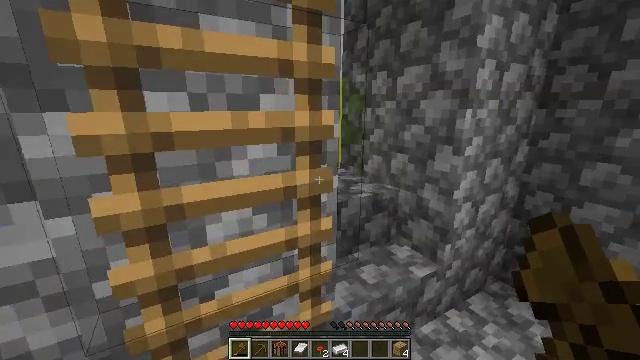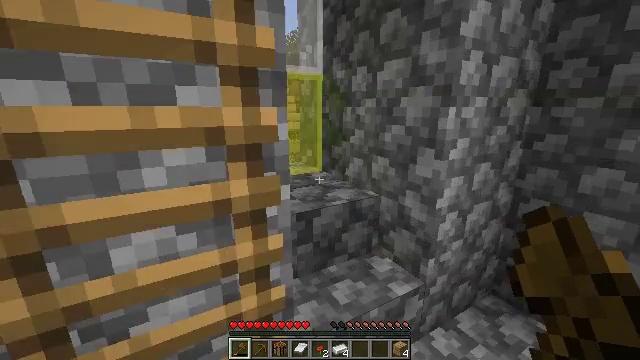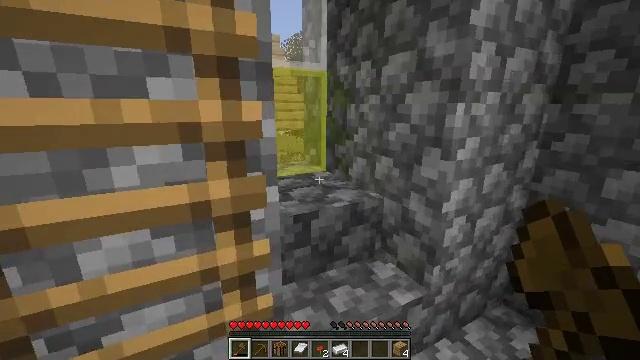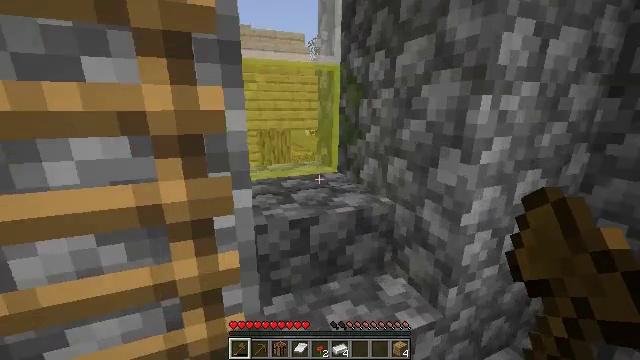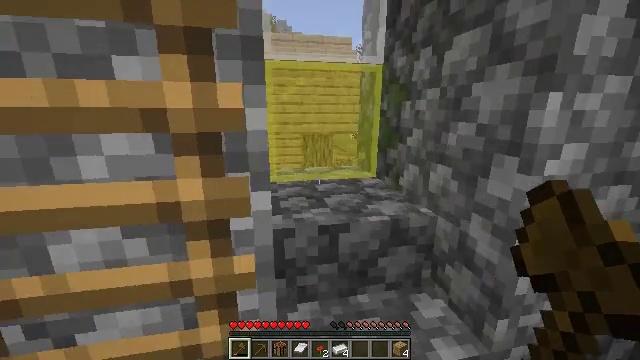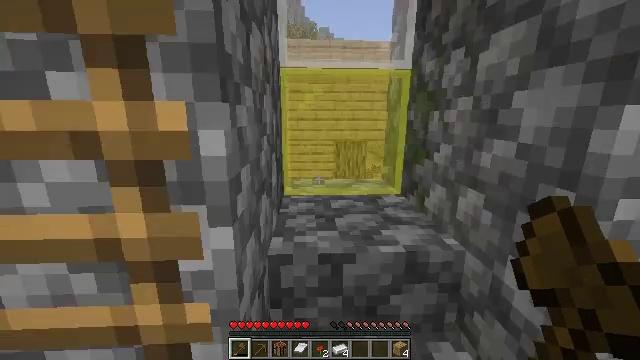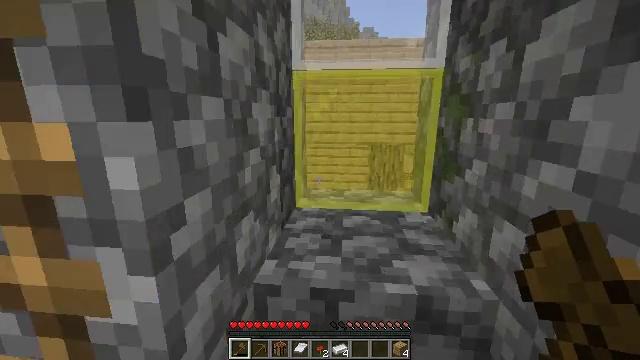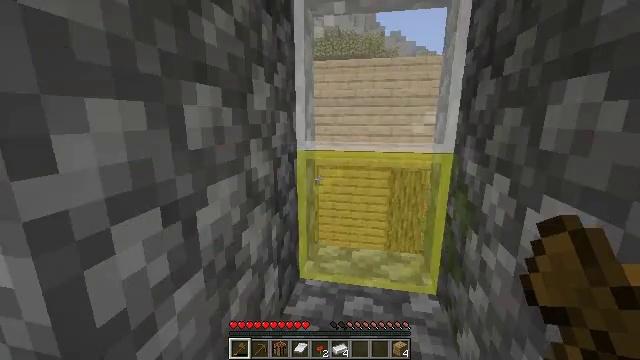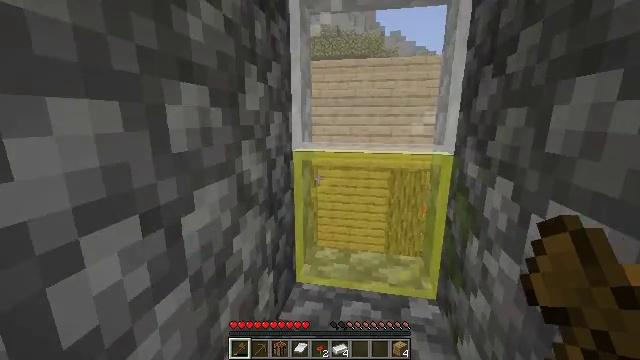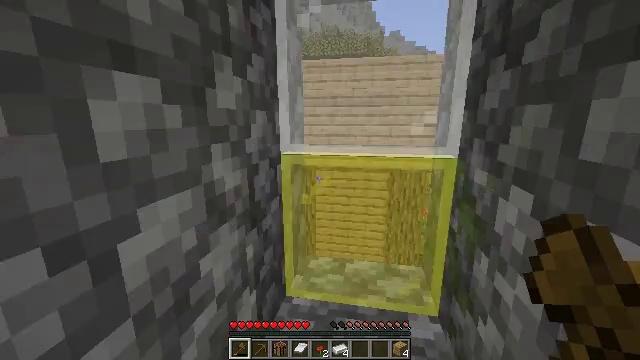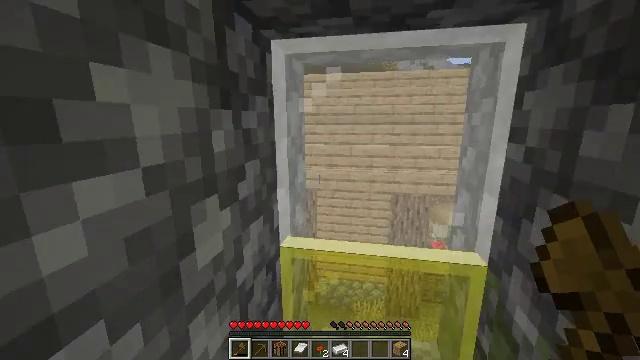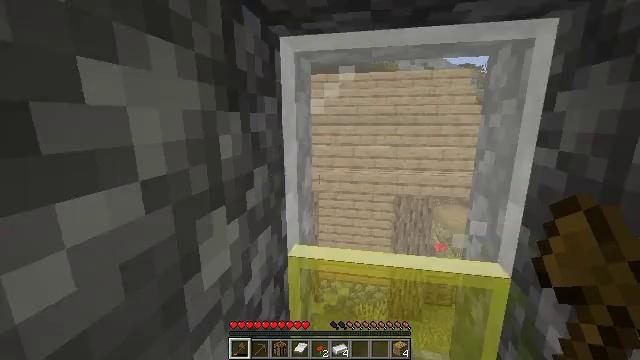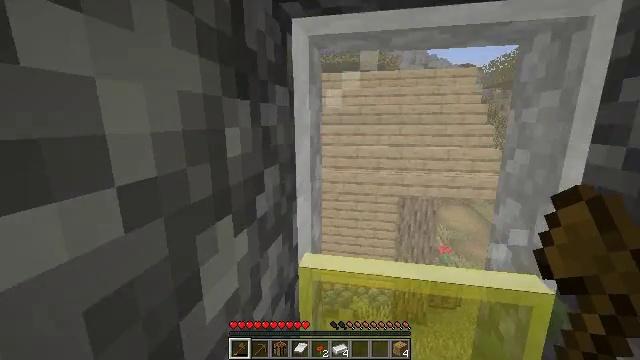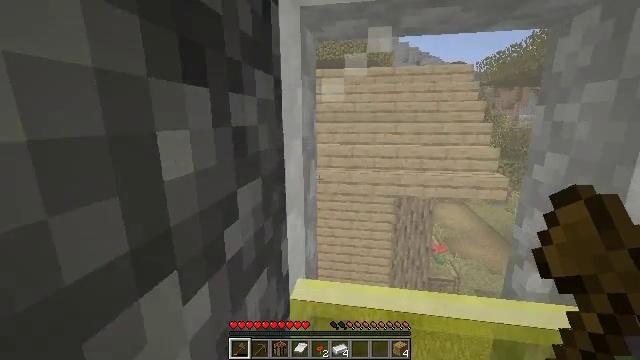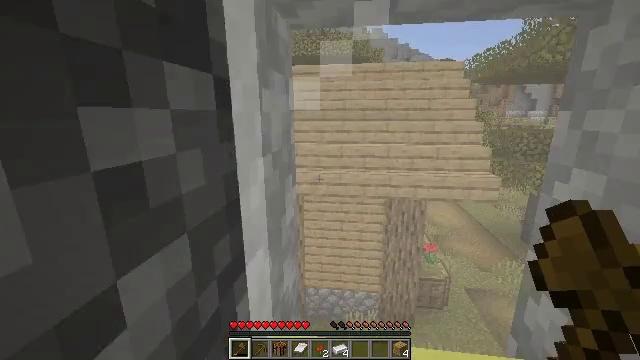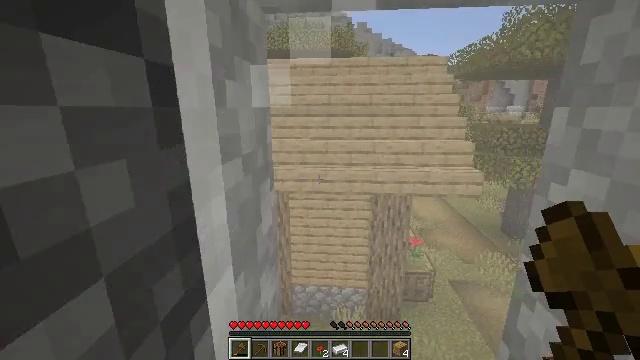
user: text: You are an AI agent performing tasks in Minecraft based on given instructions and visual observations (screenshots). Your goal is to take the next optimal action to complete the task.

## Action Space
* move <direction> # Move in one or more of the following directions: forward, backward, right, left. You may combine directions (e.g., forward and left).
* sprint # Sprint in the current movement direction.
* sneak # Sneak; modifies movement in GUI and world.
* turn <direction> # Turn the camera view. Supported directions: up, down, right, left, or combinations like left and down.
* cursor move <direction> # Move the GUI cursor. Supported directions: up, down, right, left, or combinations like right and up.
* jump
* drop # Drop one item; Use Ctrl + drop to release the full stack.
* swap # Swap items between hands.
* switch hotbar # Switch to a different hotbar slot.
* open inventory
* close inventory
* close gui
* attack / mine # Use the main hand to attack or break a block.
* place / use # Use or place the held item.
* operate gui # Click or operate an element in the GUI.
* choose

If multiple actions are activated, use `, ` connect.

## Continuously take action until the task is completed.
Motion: motion action
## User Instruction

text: Combine wheat on the crafting table to make bread.
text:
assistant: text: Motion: move forward and move right
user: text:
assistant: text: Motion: move forward and move right, turn left
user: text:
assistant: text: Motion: move forward and move right, turn left
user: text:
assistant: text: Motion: move forward and move right, turn left
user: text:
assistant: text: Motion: move forward and move right, turn left and up
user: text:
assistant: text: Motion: move forward and move right, turn left
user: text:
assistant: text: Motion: move forward and move right, turn left
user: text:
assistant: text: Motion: move forward
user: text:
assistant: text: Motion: move forward
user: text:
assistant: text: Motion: move forward and move left
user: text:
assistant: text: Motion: move forward and move left
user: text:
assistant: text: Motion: move forward
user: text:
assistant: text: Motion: move forward, turn right
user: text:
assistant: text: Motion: move forward, turn right
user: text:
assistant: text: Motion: move forward, turn right and down
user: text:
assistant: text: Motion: move forward, turn right and down
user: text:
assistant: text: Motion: turn right and down
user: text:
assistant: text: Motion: turn down
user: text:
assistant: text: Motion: move back, turn left and down
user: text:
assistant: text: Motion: move back, turn left
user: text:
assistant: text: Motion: move back, turn left and down
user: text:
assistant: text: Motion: move back and move left, turn left
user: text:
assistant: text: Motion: move back and move left, turn left and up
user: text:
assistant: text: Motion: move back and move left, turn left and up
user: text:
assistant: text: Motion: move back and move left, turn left and up
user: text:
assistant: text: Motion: move left
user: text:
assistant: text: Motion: move forward and move left, turn up
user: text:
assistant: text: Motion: move forward and move left, turn right and up
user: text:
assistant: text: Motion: move forward and move left, turn right and up
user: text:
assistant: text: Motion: move forward and move left, turn right and up